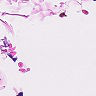
Metastatic tissue present: no